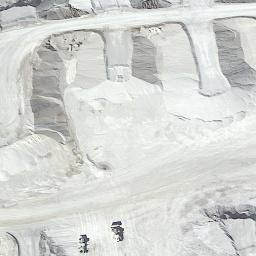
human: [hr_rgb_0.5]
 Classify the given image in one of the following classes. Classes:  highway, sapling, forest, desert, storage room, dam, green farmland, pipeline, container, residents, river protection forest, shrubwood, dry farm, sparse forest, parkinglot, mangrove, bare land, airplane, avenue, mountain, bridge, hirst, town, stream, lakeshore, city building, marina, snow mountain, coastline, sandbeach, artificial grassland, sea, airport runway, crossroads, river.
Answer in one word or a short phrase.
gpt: bare land